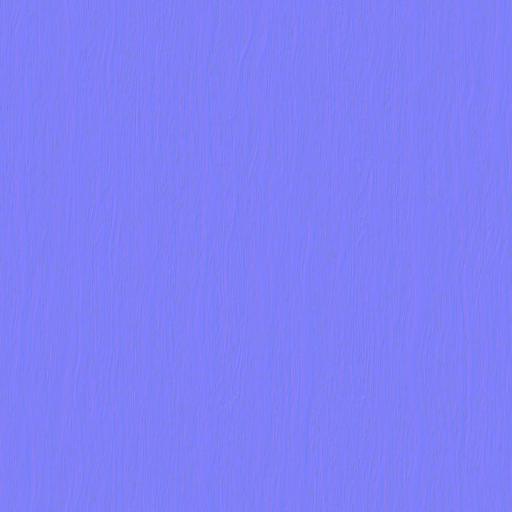
clean dark flat red smooth wood wooden